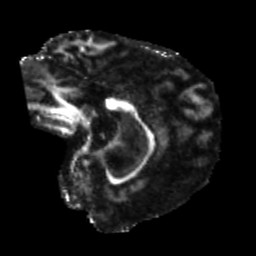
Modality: FA
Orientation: sagittal
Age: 56
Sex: male
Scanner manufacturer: siemens
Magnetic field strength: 3 T
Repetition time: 5.25 s
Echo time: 0.08 s